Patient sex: M
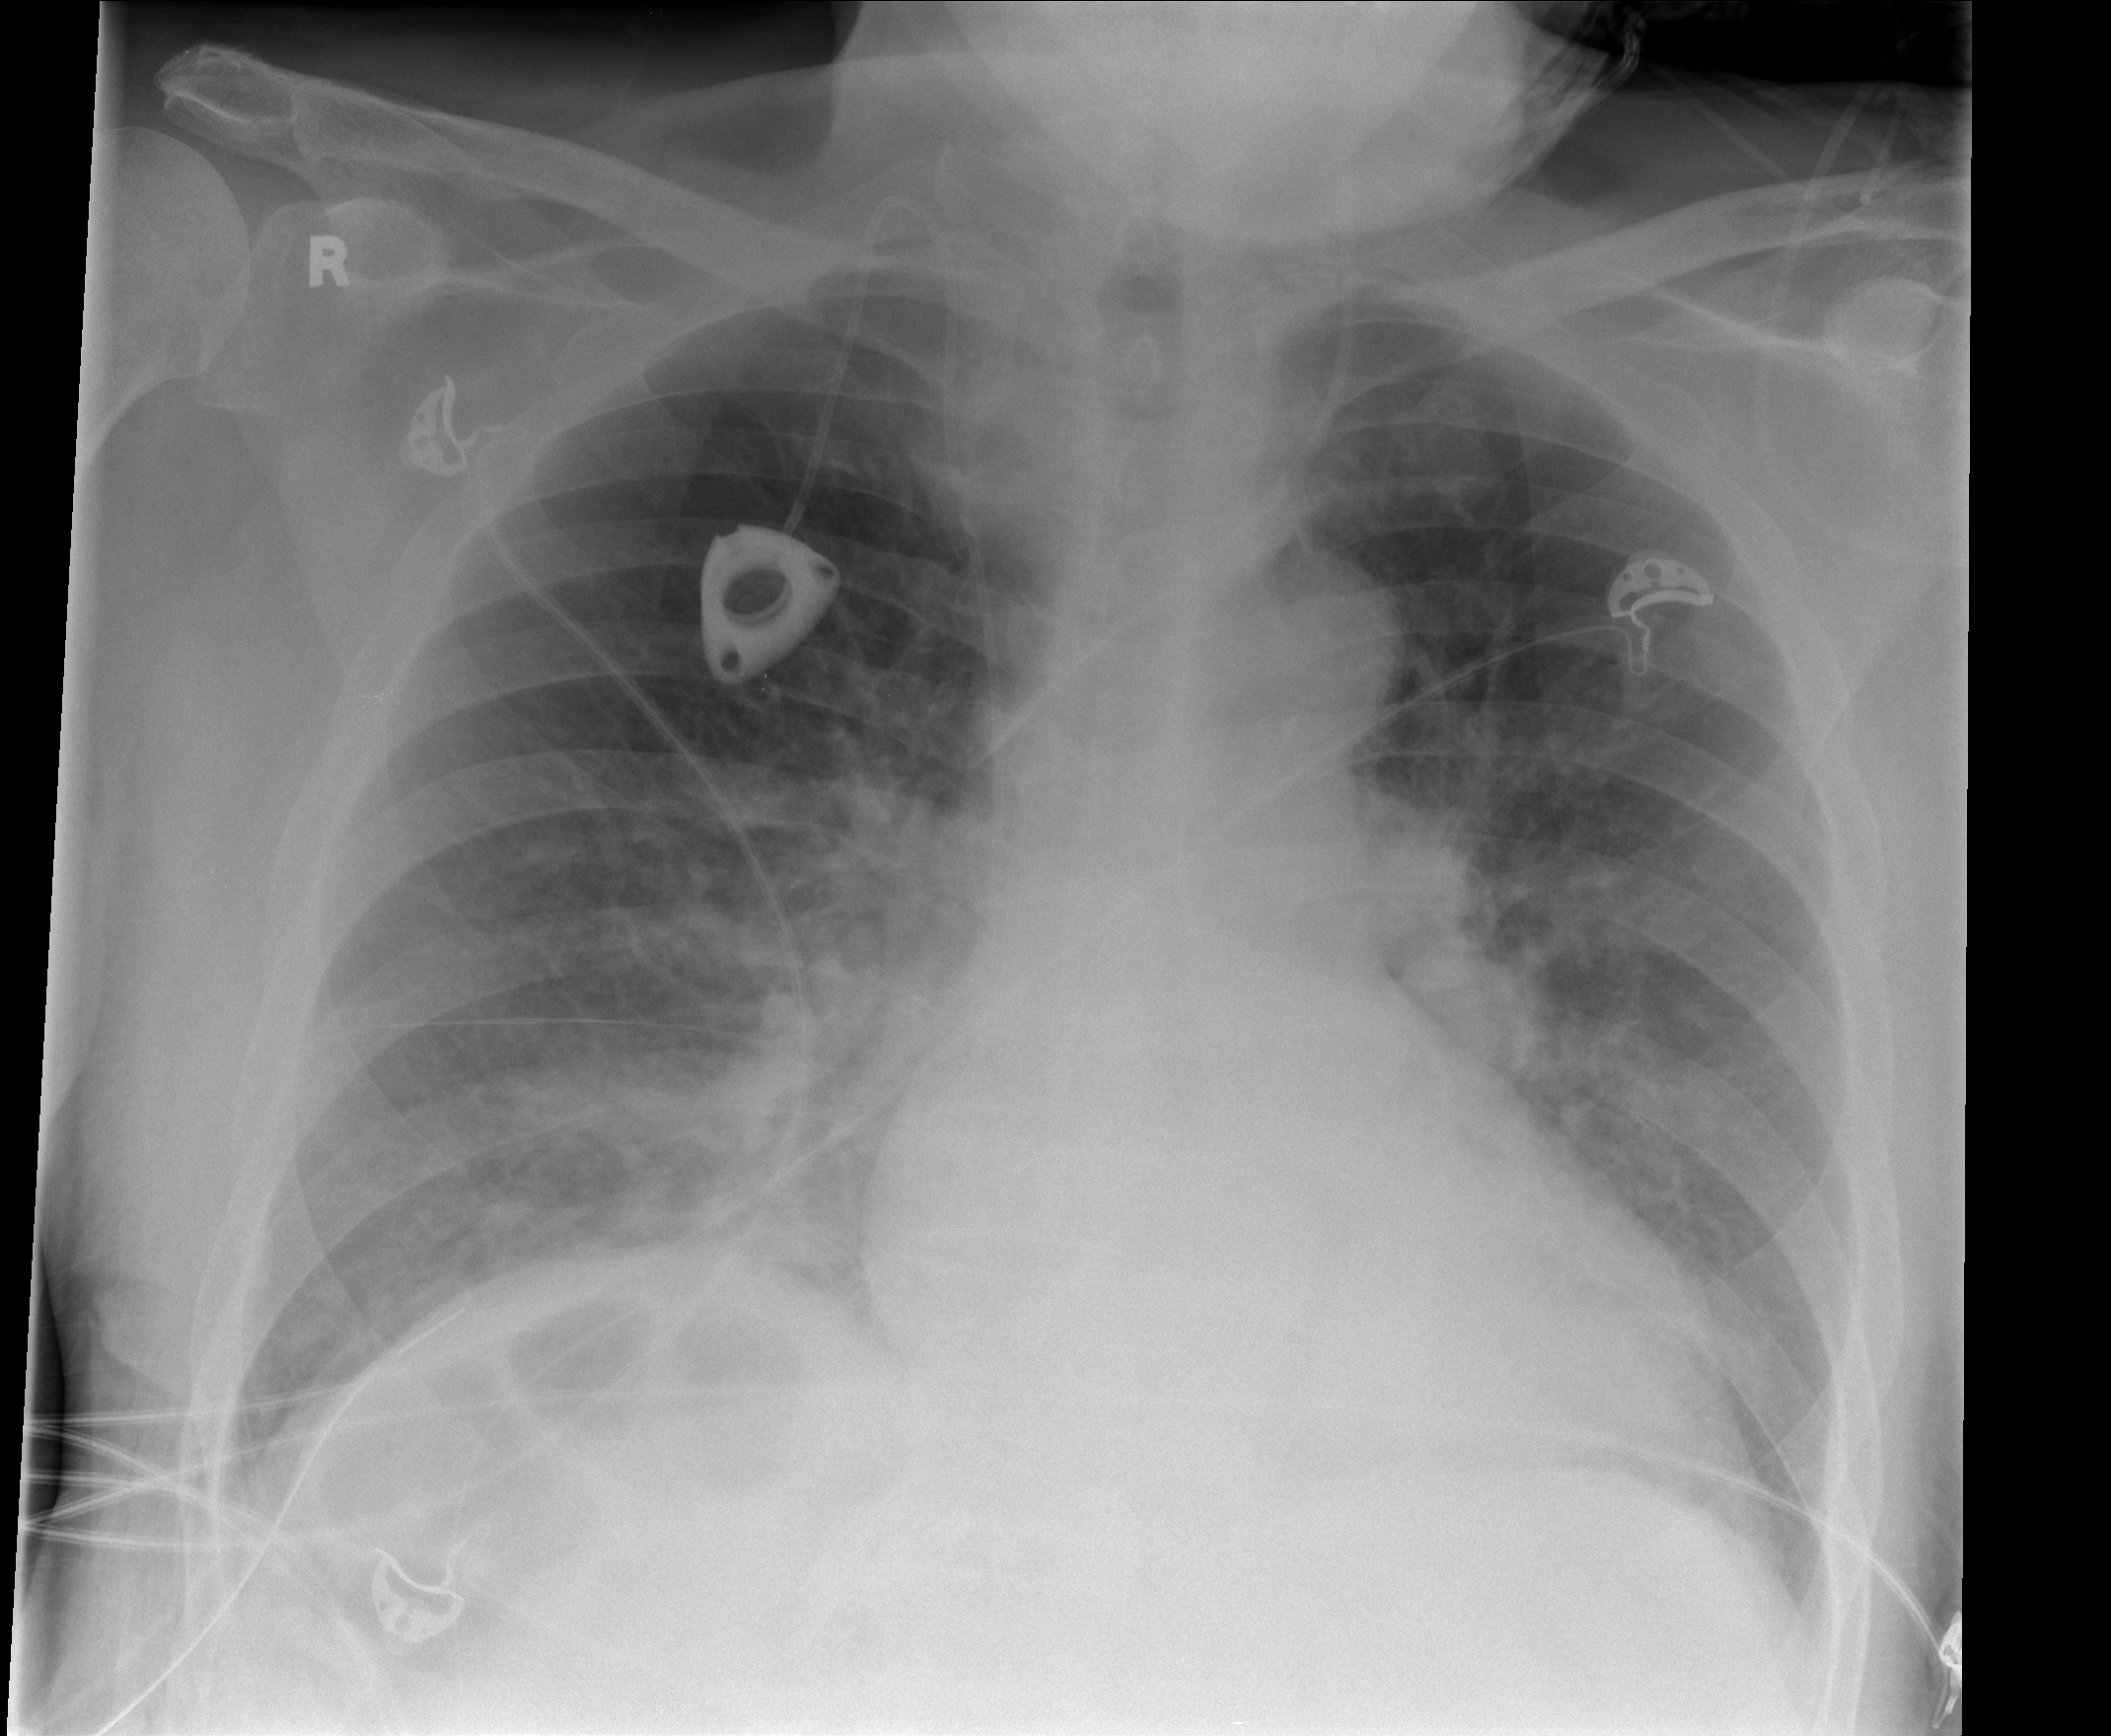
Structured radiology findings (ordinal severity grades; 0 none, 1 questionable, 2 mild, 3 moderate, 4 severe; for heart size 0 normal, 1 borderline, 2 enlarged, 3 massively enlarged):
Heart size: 1
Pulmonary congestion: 2
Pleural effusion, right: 0
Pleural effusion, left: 0
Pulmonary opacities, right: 0
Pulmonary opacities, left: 0
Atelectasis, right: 2
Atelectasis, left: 0